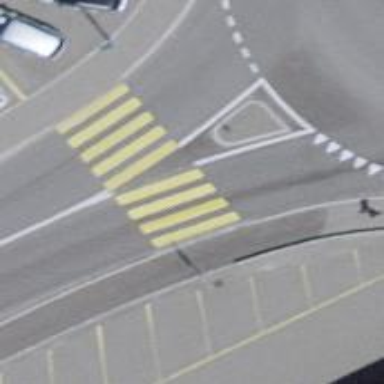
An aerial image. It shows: Marked zebra crossing with island. The crossing is uncontrolled.